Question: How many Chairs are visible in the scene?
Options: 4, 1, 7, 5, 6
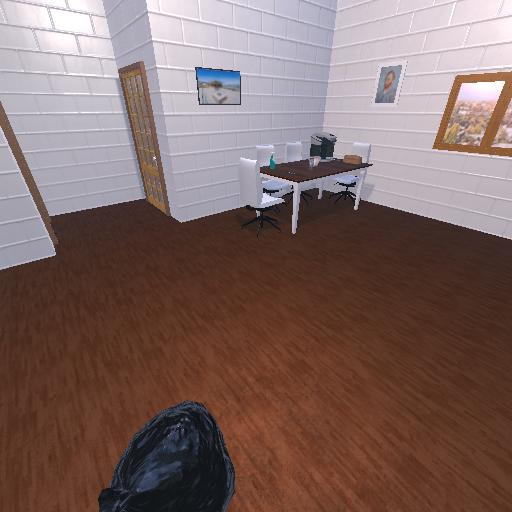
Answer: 4